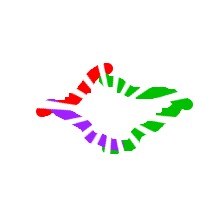
Shape: rhombus